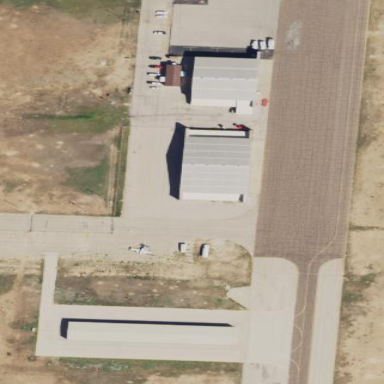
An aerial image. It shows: Apron at the airport with asphalt surface.